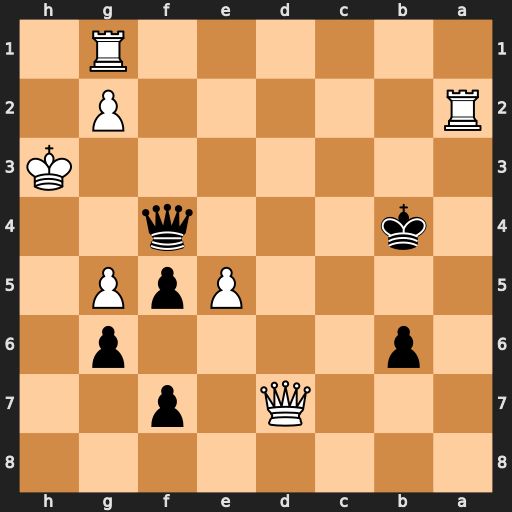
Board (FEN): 8/3Q1p2/1p4p1/4PpP1/1k3q2/7K/R5P1/6R1
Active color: b
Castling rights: -
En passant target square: -
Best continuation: Qg4+ Kh2 Qh4#